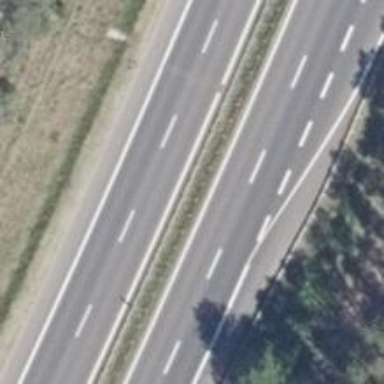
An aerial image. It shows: Asphalt trunk highway designated as motorroad.